Question: The hotspots view (cpu view) shows incorrect time units for inherent times. I tried profiling an application which copies a physical file 200 times concurrently. The application completed in 1.2 seconds while the jprofiler snapshot shows a particular method taking 122 secs. That's strange.

Anyone who has worked with jprofiler?
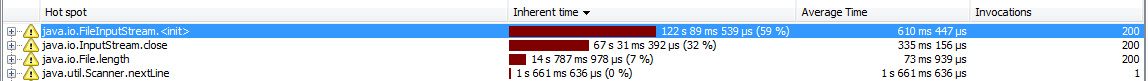
Answer: This looks OK. JProfiler shows elapsed times, not CPU times. By default, the CPU views cumulate all threads, so with 200 concurrent threads, the displayed time measurements should be upwards of 200 times of the time measurements for a single thread.
You can use the thread selector at the top to switch to a single thread, then you will see times that correspond to the total run time.